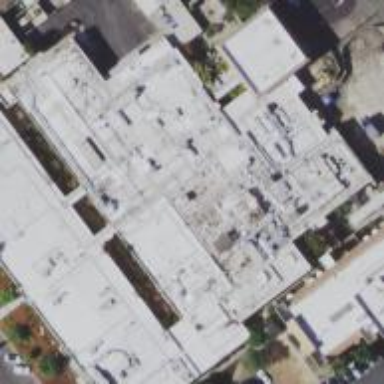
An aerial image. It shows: Hospital building.